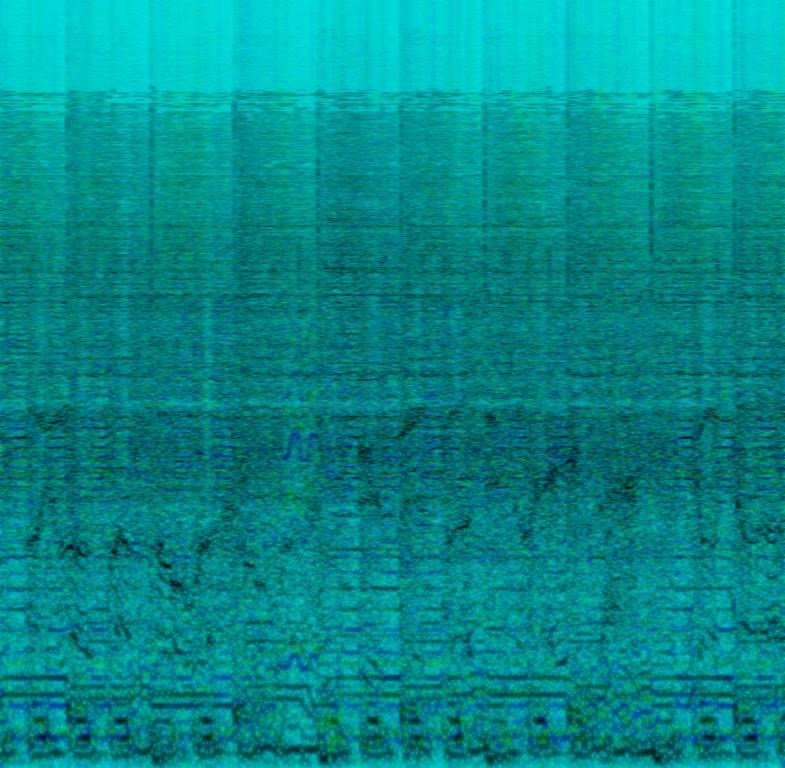
This is a melodic death metal music piece. There is a male vocal singing using the pig squeal technique in the lead. The electric guitar with heavy distortion is playing a hard-hitting riff. There is a bass guitar playing in the background. The acoustic drums are playing a loud but simple beat. The atmosphere of the piece is violent. It could be used in the soundtrack of a horror movie or a horror video game.